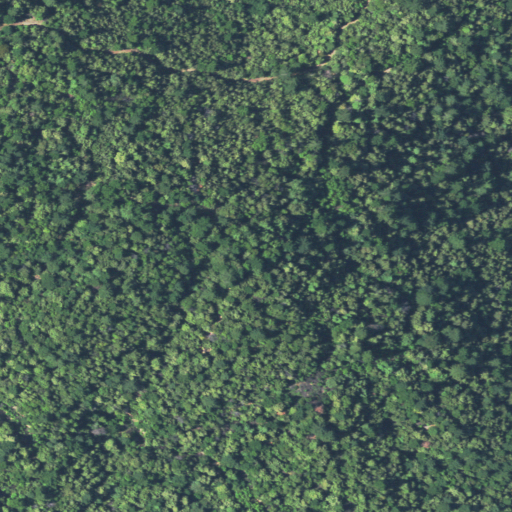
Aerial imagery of ridge(s) in California named Fisher Ridge containing evergreen forest and mixed forest